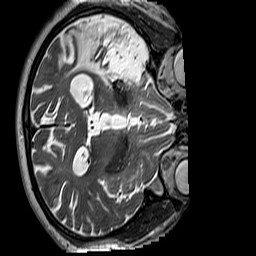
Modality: T2w
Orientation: axial
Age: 68
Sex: male
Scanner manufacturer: siemens
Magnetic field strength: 3 T
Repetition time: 3.2 s
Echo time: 0.212 s